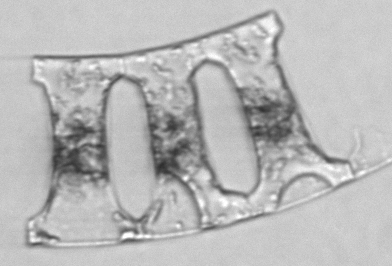
Label: Eucampia